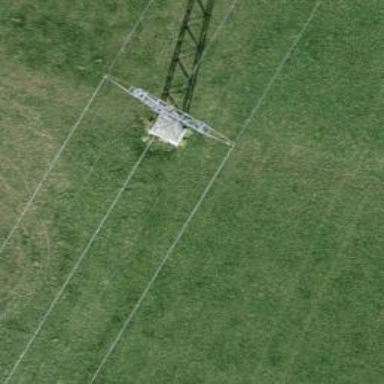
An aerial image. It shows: Power tower.